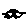
Label: car